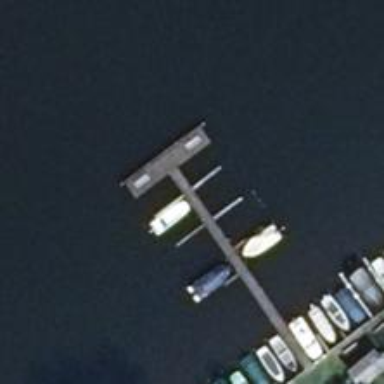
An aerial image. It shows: Man-made pier.